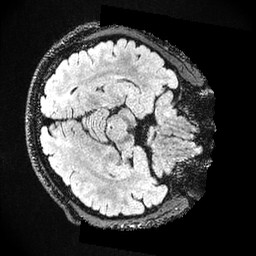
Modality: FLAIR
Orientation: axial
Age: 24
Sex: male
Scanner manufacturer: ge
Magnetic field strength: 3 T
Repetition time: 4.802 s
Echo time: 0.1165 s